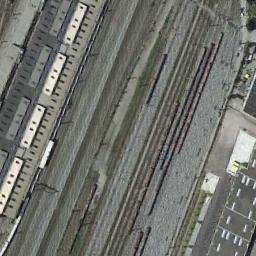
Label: railway